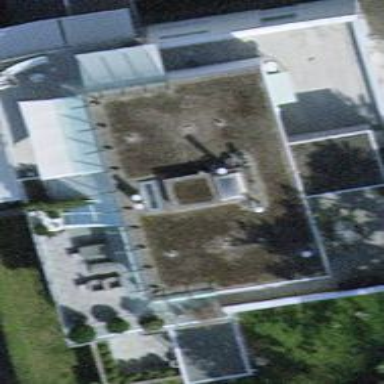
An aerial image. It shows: The building has flat roof oriented across.